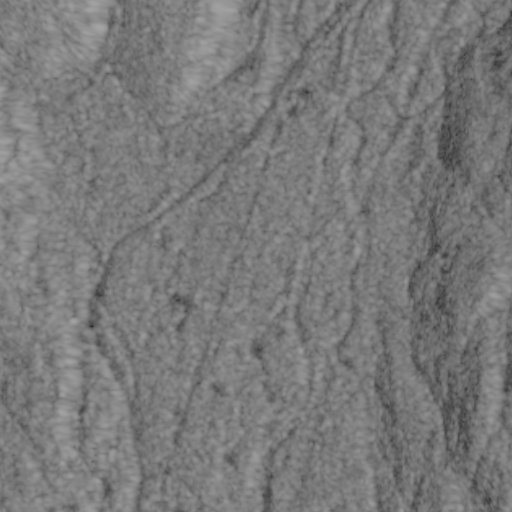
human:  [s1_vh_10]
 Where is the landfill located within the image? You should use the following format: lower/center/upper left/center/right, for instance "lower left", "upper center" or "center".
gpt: The landfill is located in the upper center of the image.
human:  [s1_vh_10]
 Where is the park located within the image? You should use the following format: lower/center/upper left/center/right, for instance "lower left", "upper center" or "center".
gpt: The park is located in the upper right of the image.
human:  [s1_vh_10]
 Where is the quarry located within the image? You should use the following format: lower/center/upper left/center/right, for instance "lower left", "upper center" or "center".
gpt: The quarry is located in the center right of the image.
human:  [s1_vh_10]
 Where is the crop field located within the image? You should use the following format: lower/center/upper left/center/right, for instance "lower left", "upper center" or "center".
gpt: There is no crop field in the image.

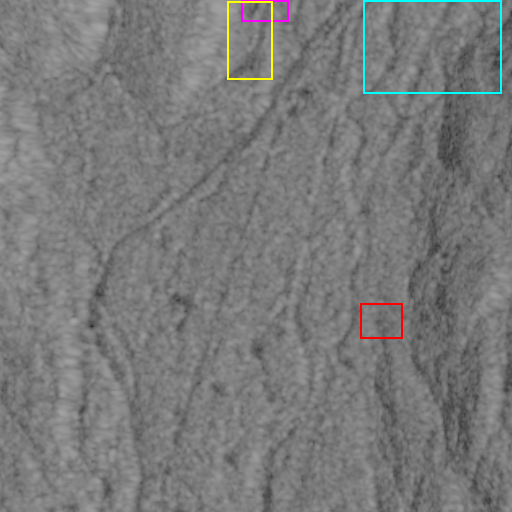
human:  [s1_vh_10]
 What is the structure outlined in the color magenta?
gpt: The structure outlined in magenta is a landfill.
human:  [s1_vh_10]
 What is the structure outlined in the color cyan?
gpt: The structure outlined in cyan is a park.
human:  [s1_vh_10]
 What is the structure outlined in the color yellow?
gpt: The structure outlined in yellow is a parking lot.
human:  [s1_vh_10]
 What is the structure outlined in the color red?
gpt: The structure outlined in red is a quarry.
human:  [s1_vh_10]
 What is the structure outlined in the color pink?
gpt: There is no pink outline.